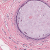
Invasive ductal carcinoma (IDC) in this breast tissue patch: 0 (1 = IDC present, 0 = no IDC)